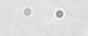
Label: camera_spot